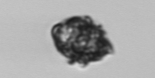
Label: Kryptoperidinium_triquetrum